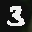
Label: 3